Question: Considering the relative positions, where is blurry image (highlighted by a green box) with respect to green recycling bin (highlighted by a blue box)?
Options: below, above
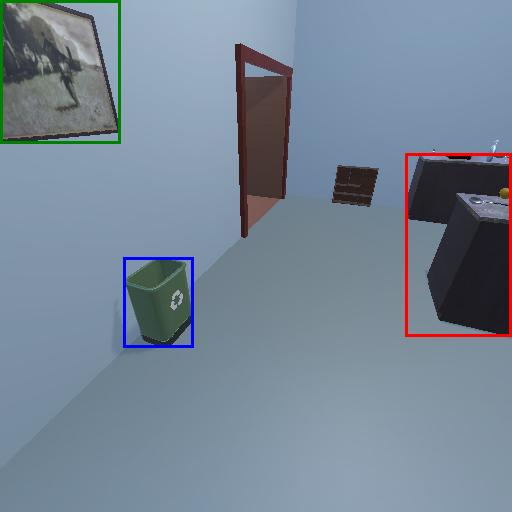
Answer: below